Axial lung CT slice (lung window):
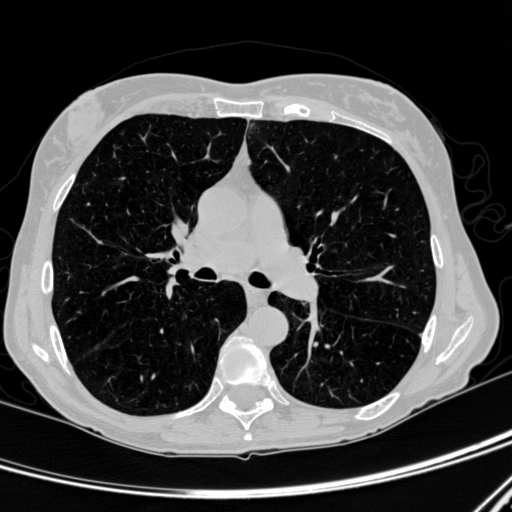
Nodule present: no